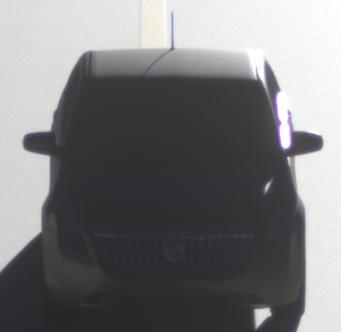
Make: Mercury
Model: Milan
Detailed model: -
Model produced from: 2009
Model produced until: 2010
Doors: 4
Color: gray
Road condition: dry road
Daytime: sunrise or sunset
Contrast: high contrast